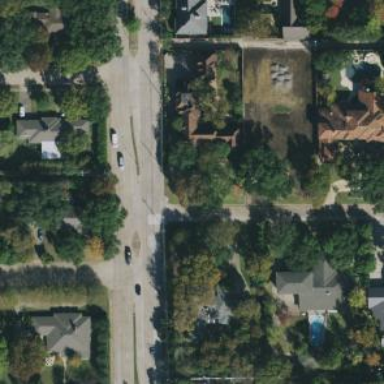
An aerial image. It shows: Secondary road.